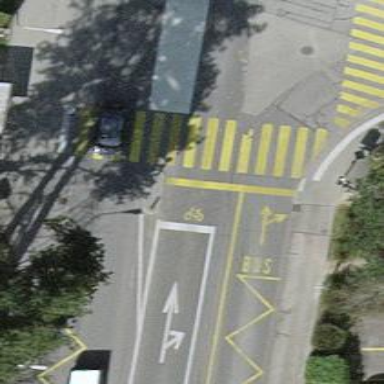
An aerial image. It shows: Crossing with traffic signals.